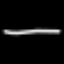
Label: line